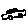
Label: car